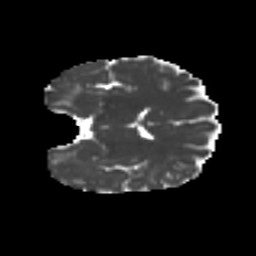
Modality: MD
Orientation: coronal
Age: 36
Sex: female
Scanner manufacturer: ge
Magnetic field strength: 3 T
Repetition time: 7.8 s
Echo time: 0.0606 s